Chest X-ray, PA view. Patient: 52 years old, sex F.
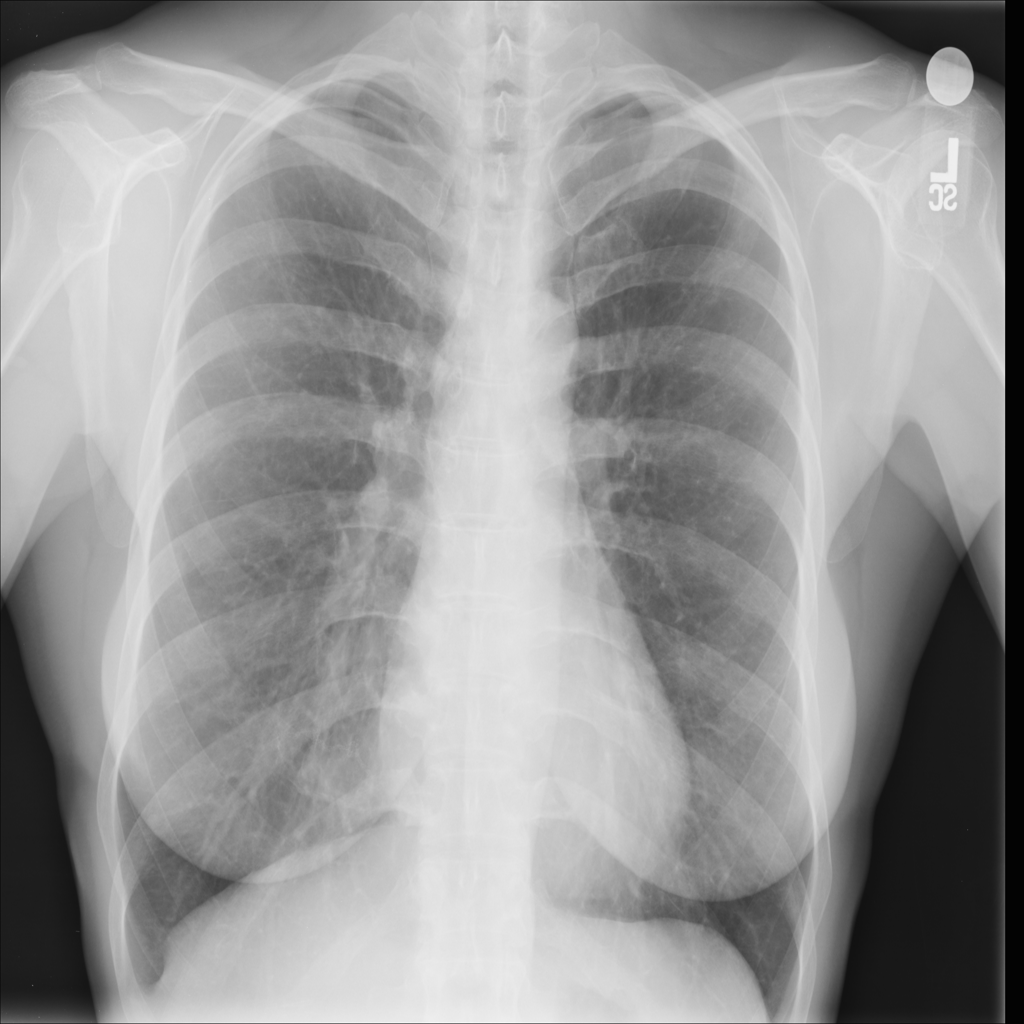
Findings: No Finding